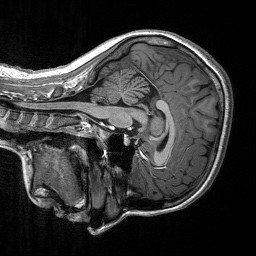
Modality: T1w
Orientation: sagittal
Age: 27
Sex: male
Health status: healthy
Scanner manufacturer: siemens
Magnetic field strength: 3 T
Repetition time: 2.53 s
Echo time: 0.00219 s